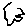
Label: hexagon